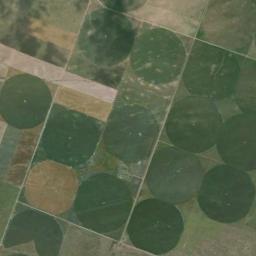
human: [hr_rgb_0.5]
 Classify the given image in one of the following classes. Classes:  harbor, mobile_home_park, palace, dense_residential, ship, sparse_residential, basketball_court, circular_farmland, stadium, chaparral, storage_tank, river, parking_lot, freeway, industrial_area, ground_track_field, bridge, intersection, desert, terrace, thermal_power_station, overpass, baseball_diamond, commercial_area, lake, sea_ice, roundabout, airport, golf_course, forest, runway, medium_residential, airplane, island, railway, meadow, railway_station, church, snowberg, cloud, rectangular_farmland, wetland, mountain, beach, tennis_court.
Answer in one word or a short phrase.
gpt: circular_farmland